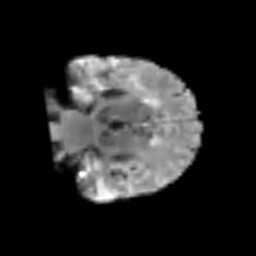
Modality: T2w
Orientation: coronal
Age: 75
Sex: male
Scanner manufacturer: siemens
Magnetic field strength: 3 T
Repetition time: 3.2 s
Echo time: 0.081 s